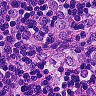
Metastatic tissue present: yes